Question: I am trying to create thin colored stripes in my app. This is similar to stripes of different color that we see in calendar apps.
Is there any easy way to do it.
:
I have a shape defined with width and height and I am trying to apply it to background of my ListView as it will occupy certain part of the ListView.
This is getting applied to the whole background.
I am looking for help which can make this as stripes instead of complete background.
or any other way or alternatives for doing the same.
'''
<?xml version="1.0" encoding="utf-8"?>
<shape
xmlns:android="http://schemas.android.com/apk/res/android"
android:shape="rectangle">
<corners
android:radius="0dp"
/>
<size
android:width="20dp"
android:height="40dp" />
<solid
android:color="@color/opaque_red"
/>
</shape>
'''
'''
<?xml version="1.0" encoding="utf-8"?>
<RelativeLayout xmlns:android="http://schemas.android.com/apk/res/android"
android:layout_width="match_parent"
android:layout_height="95dp"
android:divider="?android:dividerVertical"
android:showDividers="middle" >
'''

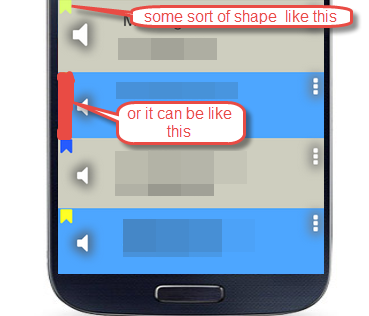
Answer: You can add a View of the width and height equal to that certain part where you want to have the colored background.
For example, if you want to show colored strip of width and height = 20dip. And this colored strip should appear at the left top of List item. Below is the sample
'''
<?xml version="1.0" encoding="utf-8"?>
<RelativeLayout xmlns:android="http://schemas.android.com/apk/res/android"
android:layout_width="match_parent"
android:layout_height="95dp"
android:divider="?android:dividerVertical"
android:showDividers="middle" >
<!-- You can use any view here. Set background "rectangle.xml" drawable to this view.-->
<View
android:layout_width="20dip"
android:layout_height="20dip"
android:background="@drawable/rectangle"
android:layout_alignParentLeft="true"
android:layout_alignParentTop="true"
/>
</RelativeLayout>
'''